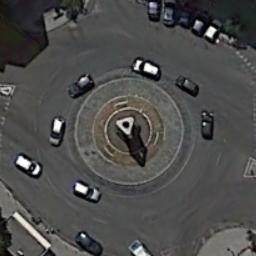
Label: roundabout